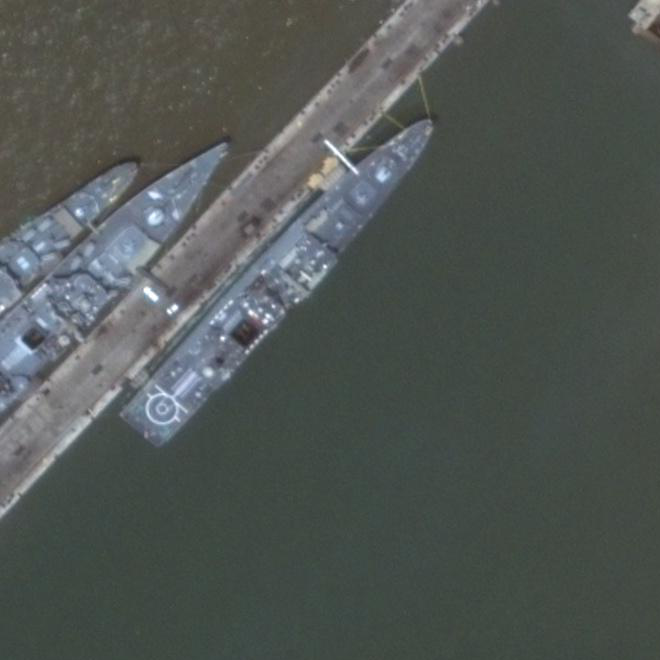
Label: cruiser